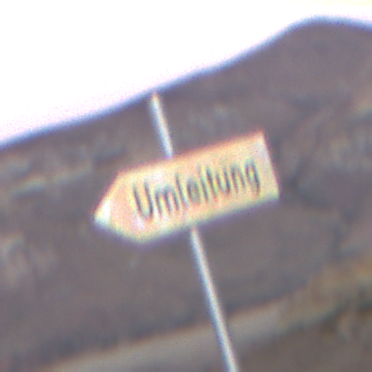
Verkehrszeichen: UmleitungswegweiserLinksweisend
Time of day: Dusk
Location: Outdoor (Nature)
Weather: Clear
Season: NotSpecified
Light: Natural